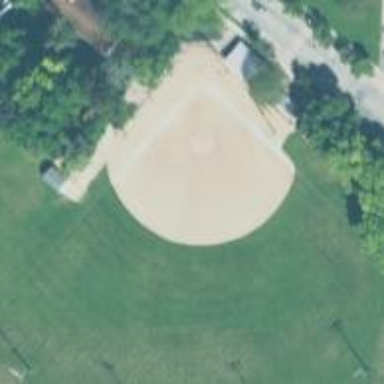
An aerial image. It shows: Baseball pitch for leisure land activities.